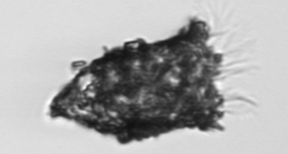
Label: Tintinnopsis